Question: I am working on a WinForm based applications(Yes I don't know WPF) and want's a dashboard like panels in it. Picture given below
Each panel will have a title and records from Database and some action controls. How could this be achieved? I don't want to use GridControl as I don't want to show Excel like spreadsheet here. How could this be achieved?
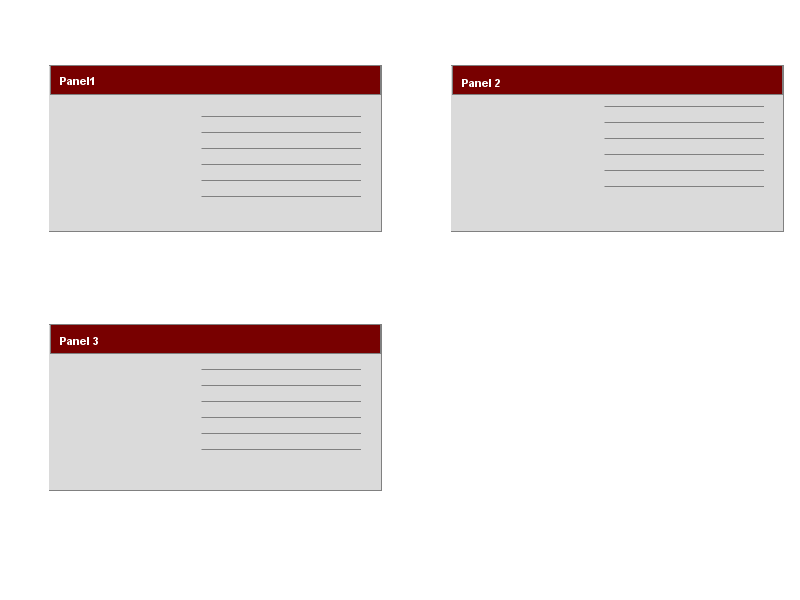
Answer: It sounds like you want to make a <URL>.
Simply speaking, you would create a 'UserControl' with whatever properties and events you require (i.e. in your example you might have a 'Title' property and a 'Data' property), and any events you need to respond to (e.g. you might have a button that you provide a wrapper event for). Then you can add the control to your existing form as you would any other standard control.
As far as displaying data in list form goes, one suggestion is to use a 'Panel' and dynamically add 'Label's to it. Another idea could be just a simple 'Label' with line breaks in the 'Text'.